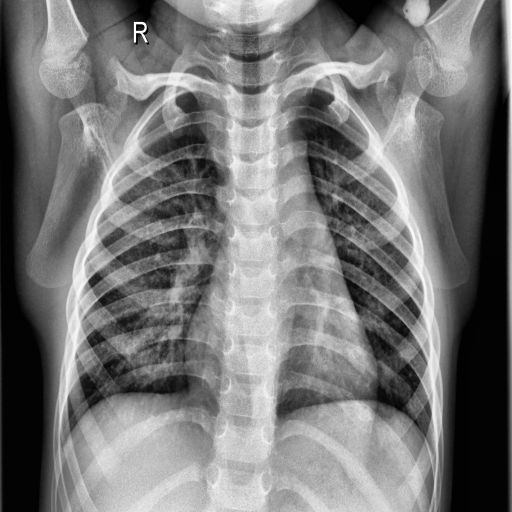
Finding: NORMAL